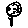
Label: tree